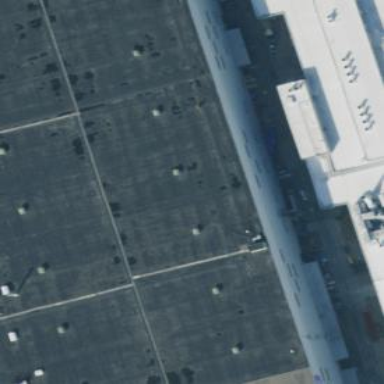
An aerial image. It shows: Industrial building.